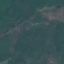
Label: Pasture